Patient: sex M, age 51
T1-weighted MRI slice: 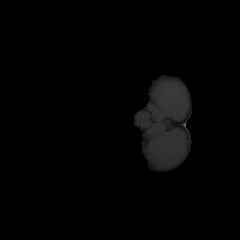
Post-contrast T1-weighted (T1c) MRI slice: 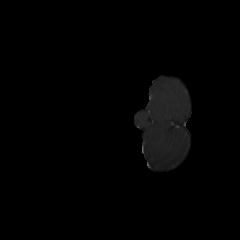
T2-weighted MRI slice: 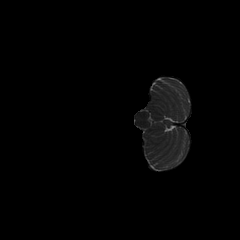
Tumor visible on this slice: no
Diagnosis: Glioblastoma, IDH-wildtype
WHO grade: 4